Field crop: maize
Growth stage: 2
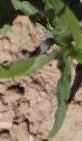
Species: maize